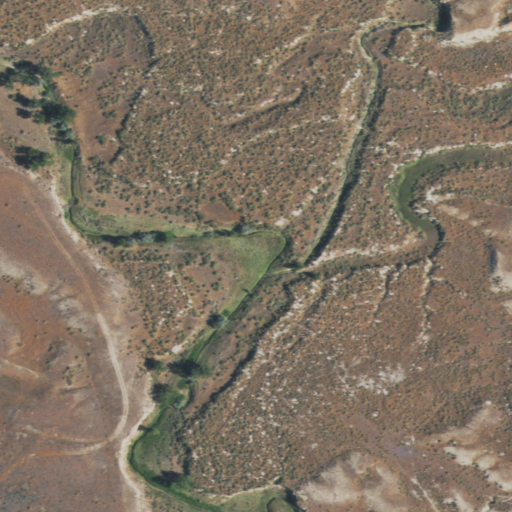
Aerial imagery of valley in Wyoming named Little Sand Draw containing only shrub